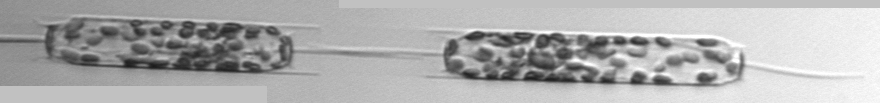
Label: Ditylum_brightwellii